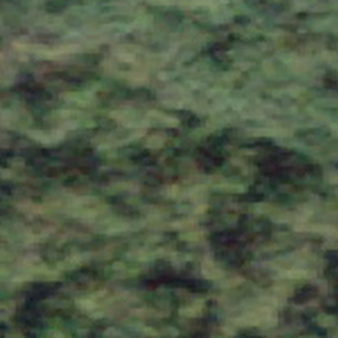
Label: other